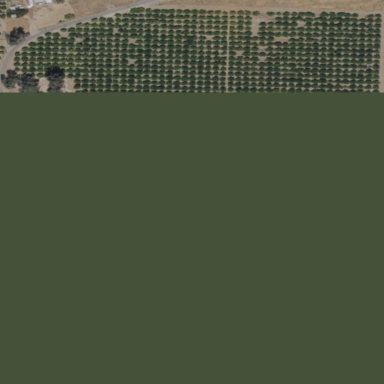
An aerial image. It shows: Orange orchard with rows of orange trees.